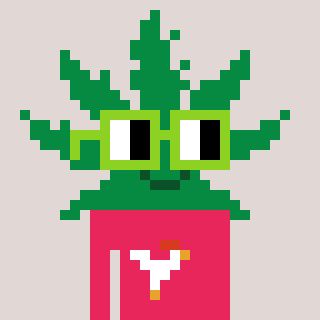
a pixel art character with square light green glasses, a weed-shaped head and a redpinkish-colored body on a warm background